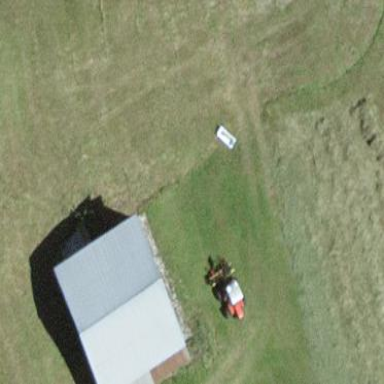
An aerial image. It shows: Barn.